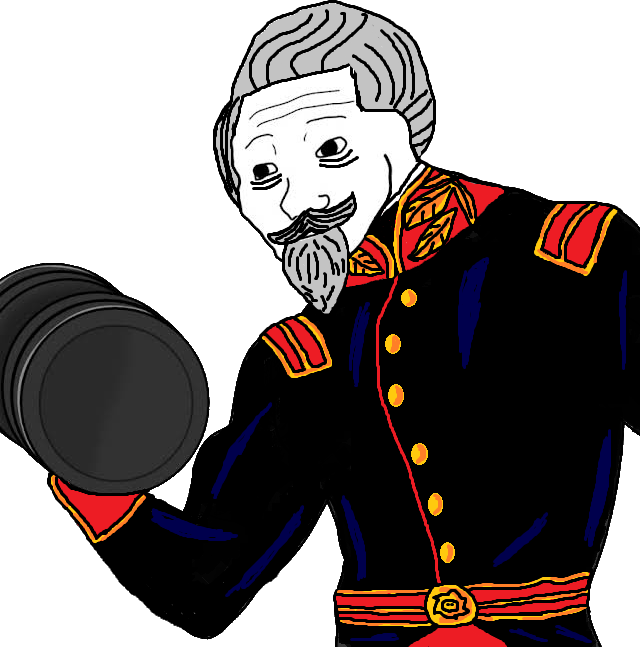
Label: 5_Stronkjak